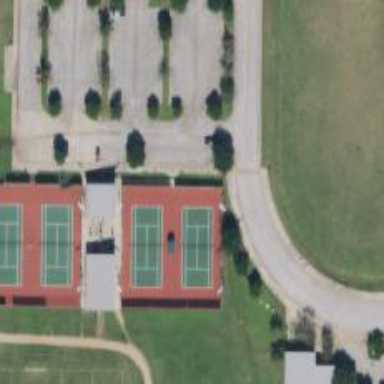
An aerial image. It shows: Sports center with tennis facility.